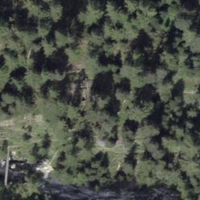
EUNIS habitat code: 43
Species observed at this site:
Saxifraga rotundifolia